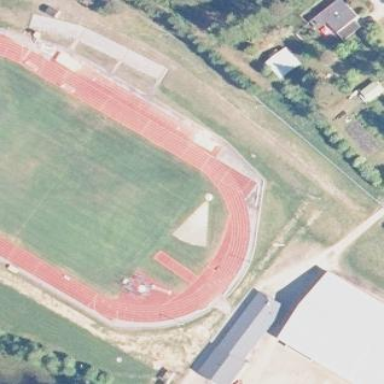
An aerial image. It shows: Sports center with multiple sports facilities.